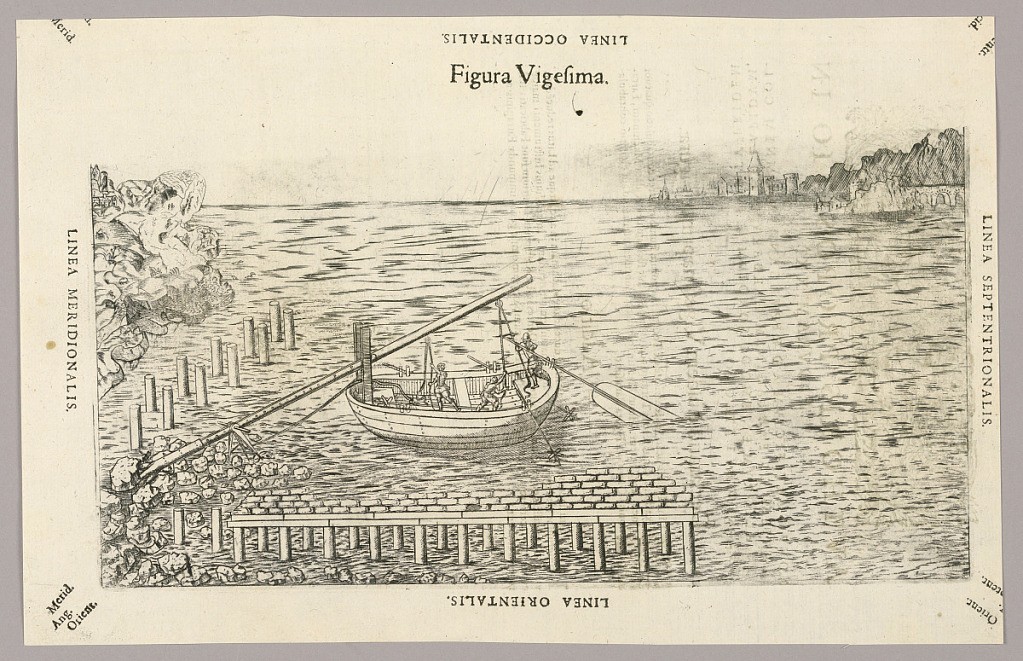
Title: Figura Vigelima
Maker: Julio Paschale
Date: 1528
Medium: Woodcut on paper
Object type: Print
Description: Figura Vigelima